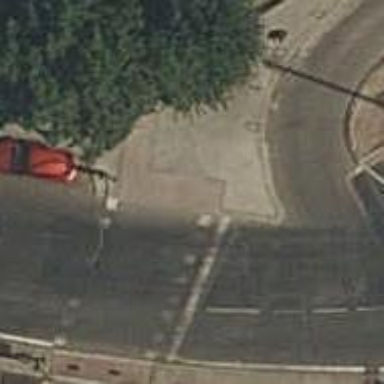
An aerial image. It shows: Zebra crossing with traffic signals.